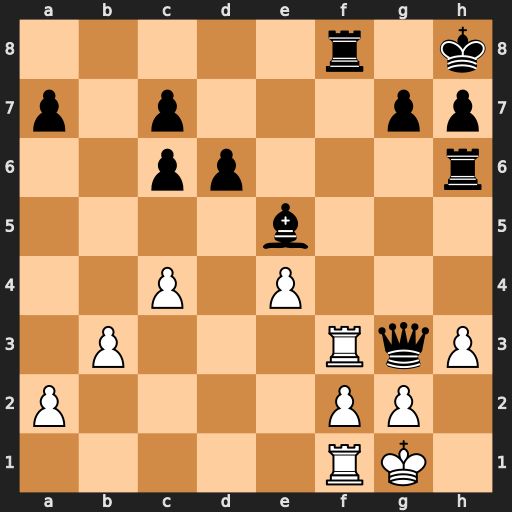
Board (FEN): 5r1k/p1p3pp/2pp3r/4b3/2P1P3/1P3RqP/P4PP1/5RK1
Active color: w
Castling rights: -
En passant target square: -
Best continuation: Rxf8#